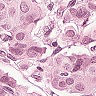
Metastatic tissue present: yes